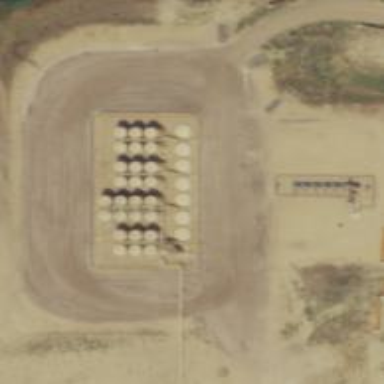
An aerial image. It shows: Storage tank with man-made structure.